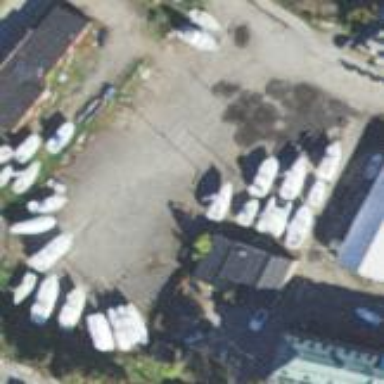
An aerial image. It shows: Boat storage area.